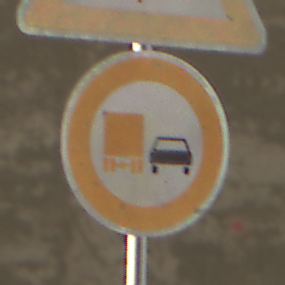
Verkehrszeichen: UeberholverbotKraftfahrzeuge
Zusatzzeichen oben: FlugbetriebRechts
Umgebung: Roofed, Tunnel
Tageszeit: Midday
Wetter: NotSpecified
Licht: Natural
Jahreszeit: NotSpecified
Kontrast: MediumContrast